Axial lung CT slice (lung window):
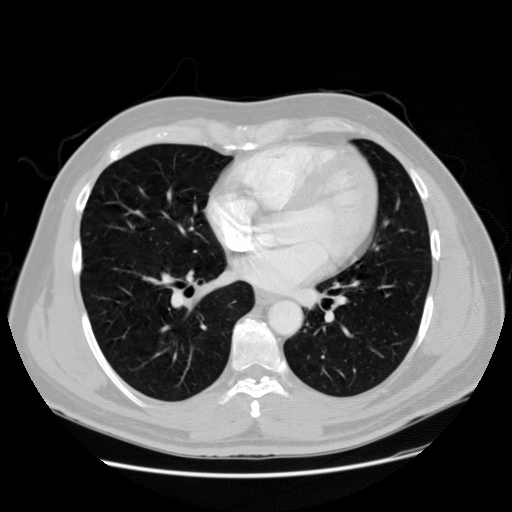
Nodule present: no